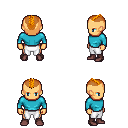
a pixel art fantasy rpg character, male body template, human, tanned skin, teal long-sleeve shirt, white pants, dark blonde short mohawk hairstyle, maroon shoes, four views (front, back, left, right), 2x2 character sprite sheet, small pixel art, hard edges, no anti-aliasing